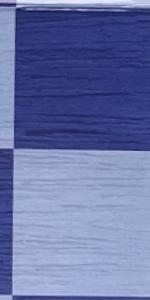
Label: Empty